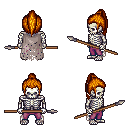
a pixel art fantasy rpg character, male body template, skeleton, gray tattered cape, magenta pants, dark blonde long topknot hairstyle, spear, four views (front, back, left, right), 2x2 character sprite sheet, small pixel art, hard edges, no anti-aliasing